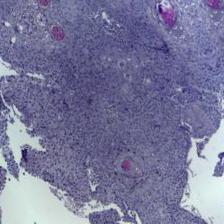
Diagnosis: OSCC